Interaction volume radius: 5 \u00c5
Interaction volume height: 20 \u00c5
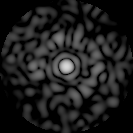
Disorder parameter: 0.8142